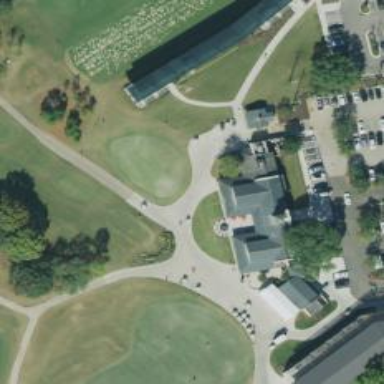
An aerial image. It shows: Golf-related image.